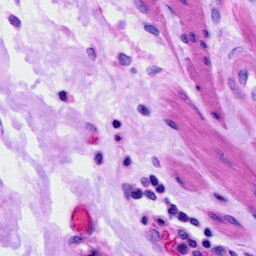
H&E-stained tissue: Ovarian